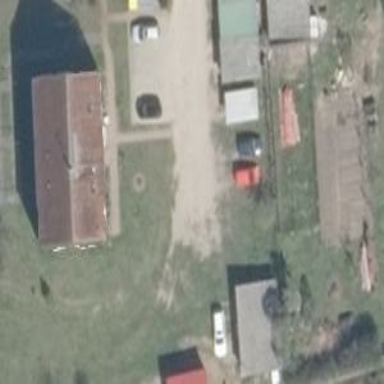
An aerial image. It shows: Driveway.